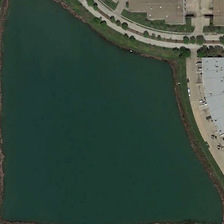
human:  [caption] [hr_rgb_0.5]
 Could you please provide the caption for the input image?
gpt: several buildings and some green trees are near a pond .

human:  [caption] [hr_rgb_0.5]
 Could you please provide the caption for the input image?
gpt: several buildings and some green trees are near a pond .

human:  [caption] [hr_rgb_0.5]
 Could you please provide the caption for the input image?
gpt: several buildings and some green trees are near a pond .

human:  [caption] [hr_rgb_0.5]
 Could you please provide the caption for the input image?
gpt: several buildings and some green trees are near a pond .

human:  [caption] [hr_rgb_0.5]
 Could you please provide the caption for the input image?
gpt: several buildings and some green trees are near a pond .